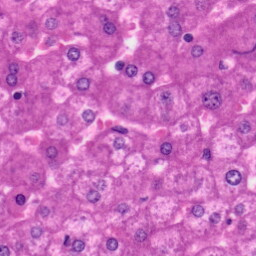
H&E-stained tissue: Liver